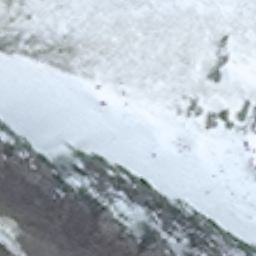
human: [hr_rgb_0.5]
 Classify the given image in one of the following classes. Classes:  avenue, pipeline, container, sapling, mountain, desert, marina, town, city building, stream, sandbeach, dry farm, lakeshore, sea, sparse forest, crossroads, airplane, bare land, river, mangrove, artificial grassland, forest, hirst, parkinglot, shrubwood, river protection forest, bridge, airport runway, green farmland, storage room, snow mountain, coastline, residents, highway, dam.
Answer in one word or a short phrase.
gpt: snow mountain